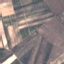
Label: PermanentCrop